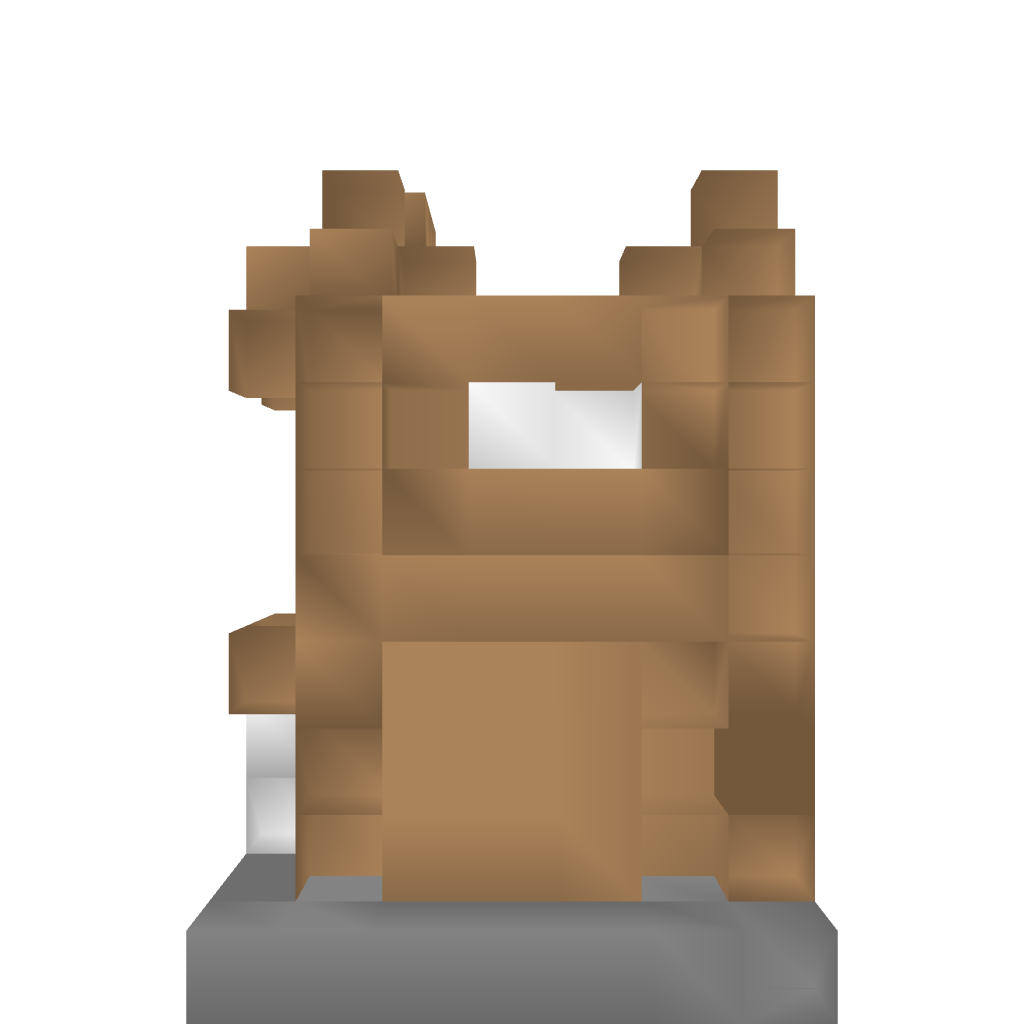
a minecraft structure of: Special Shop bad low quality